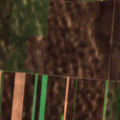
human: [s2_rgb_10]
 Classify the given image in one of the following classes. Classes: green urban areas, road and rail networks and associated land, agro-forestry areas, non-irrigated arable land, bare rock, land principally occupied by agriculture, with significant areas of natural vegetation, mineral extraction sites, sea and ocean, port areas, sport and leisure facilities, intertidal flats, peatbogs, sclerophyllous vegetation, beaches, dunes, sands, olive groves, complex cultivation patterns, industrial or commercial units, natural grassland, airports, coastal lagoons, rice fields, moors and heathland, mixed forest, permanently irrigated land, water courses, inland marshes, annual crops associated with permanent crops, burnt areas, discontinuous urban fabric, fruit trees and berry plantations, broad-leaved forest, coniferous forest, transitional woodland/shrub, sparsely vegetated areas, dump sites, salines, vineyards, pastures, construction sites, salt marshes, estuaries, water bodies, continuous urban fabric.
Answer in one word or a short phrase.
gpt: non-irrigated arable land